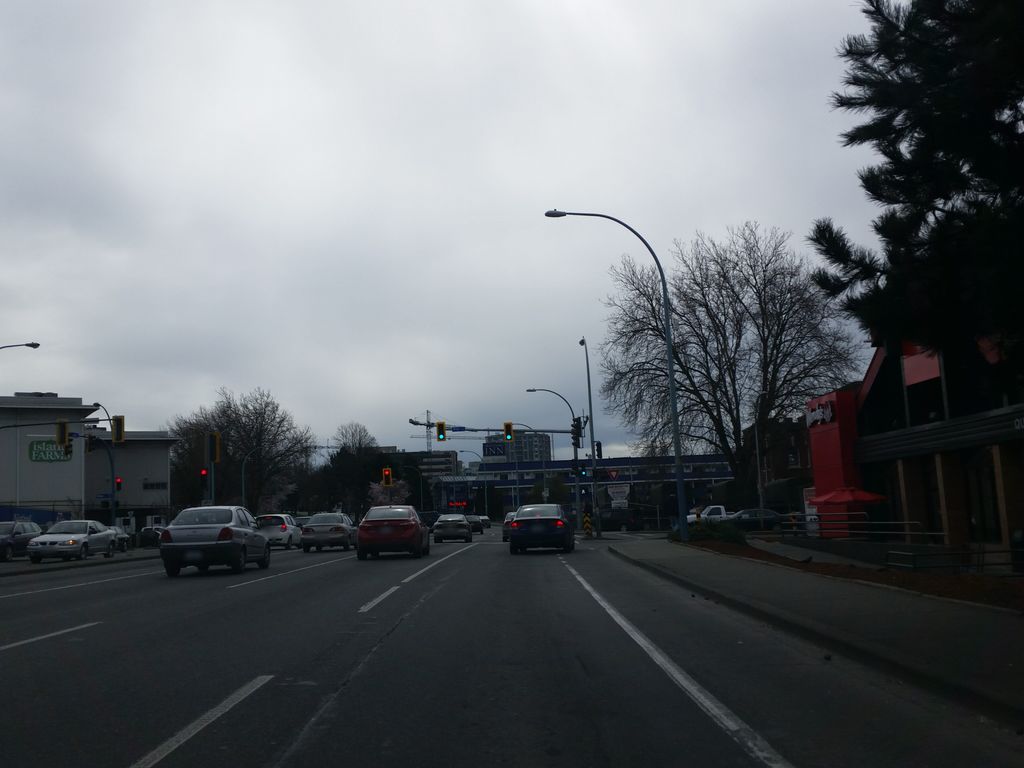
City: victoria